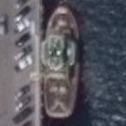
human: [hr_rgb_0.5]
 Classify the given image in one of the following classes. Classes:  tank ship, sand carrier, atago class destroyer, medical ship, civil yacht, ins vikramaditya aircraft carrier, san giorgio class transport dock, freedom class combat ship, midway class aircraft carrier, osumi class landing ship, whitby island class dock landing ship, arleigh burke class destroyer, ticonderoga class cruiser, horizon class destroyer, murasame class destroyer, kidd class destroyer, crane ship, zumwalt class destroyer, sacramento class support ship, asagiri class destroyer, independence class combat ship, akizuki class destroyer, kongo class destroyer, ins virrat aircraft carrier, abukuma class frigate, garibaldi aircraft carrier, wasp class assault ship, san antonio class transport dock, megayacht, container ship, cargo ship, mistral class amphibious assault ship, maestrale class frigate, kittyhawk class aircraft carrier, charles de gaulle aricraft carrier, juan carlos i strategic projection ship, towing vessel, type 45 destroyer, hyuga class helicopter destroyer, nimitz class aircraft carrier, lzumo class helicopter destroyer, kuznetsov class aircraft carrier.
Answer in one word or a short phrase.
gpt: Towing vessel